Question: It will be easier to understand if you look at the image:

'''
exports.handler = async (event) => {
const payload = 'hello from lambda 1';
const params = {
FunctionName: 'lambda2',
InvocationType: 'Event',
Payload: JSON.stringify(payload),
};
const LambdaPromise = (params) => lambda.invoke(params).promise();
const responseFromLambda2 = await LambdaPromise(params);
return responseFromLambda2; //this should return {StatusCode: 202, Payload: ''}
};
'''
I tried referring to the code above, but it failed.
'A lambda' invokes 'B lambda'. And 'B lambda' invokes many 'C lambdas' asynchronously.
How do I know that 'B lambda' ends with 'C lambdas'?
I can't do this so 'Lambda A' doesn't know if 'lambda B' did its job properly.
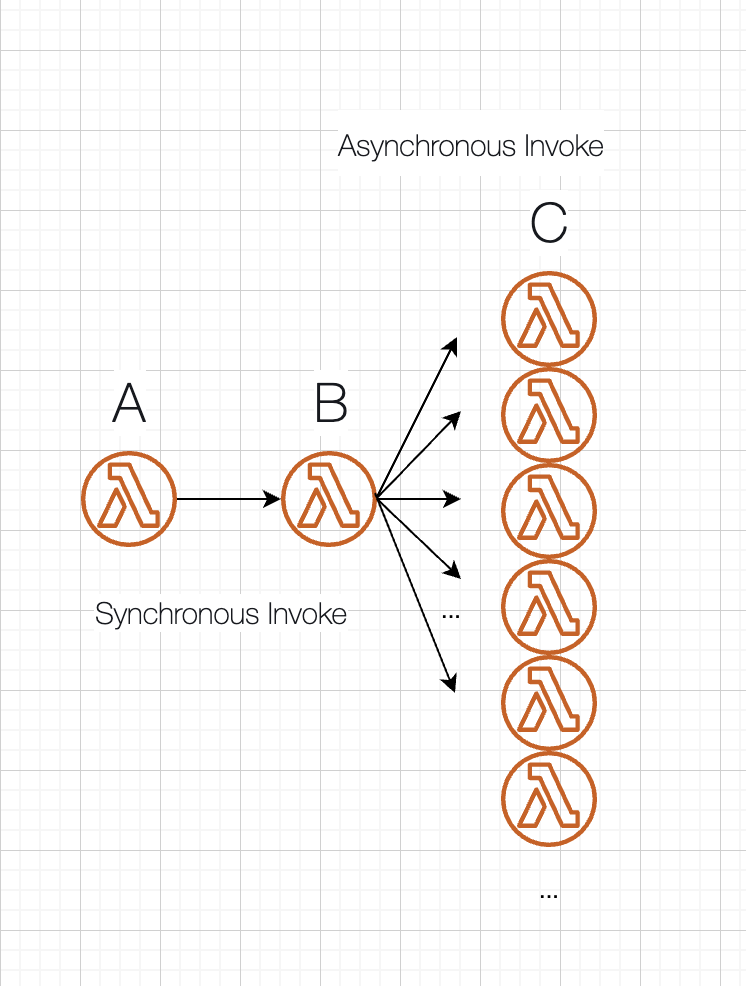
Answer: The scenario you describe is ideal for <URL>:
> is a serverless orchestration service that lets you and other AWS services to build business-critical applications. Through Step Functions' graphical console, you see your application's workflow as a series of event-driven steps.